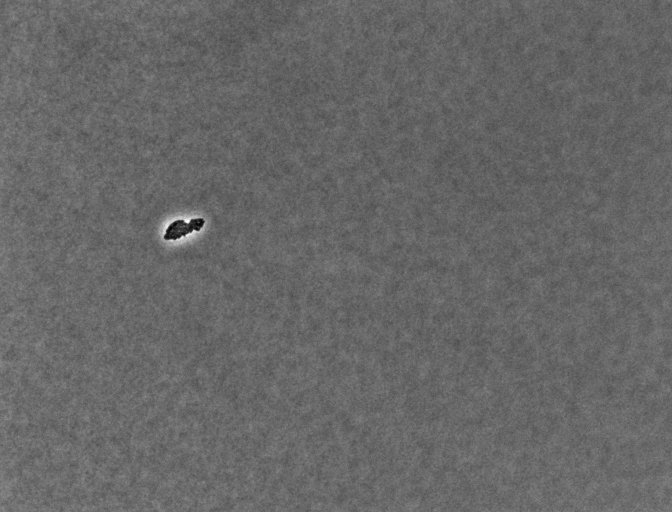
various_fewshot